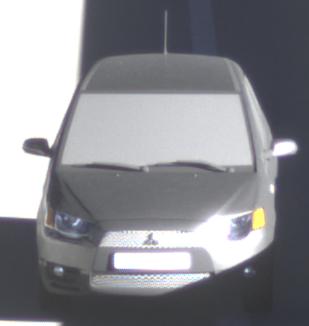
Make: Mitsubishi
Model: Colt 1.1
Detailed model: Colt (VI)
Model produced from: 2008/11
Model produced until: 2010/10
Doors: 3
Color: gray
Road condition: dry road
Daytime: morning or afternoon
Contrast: high contrast